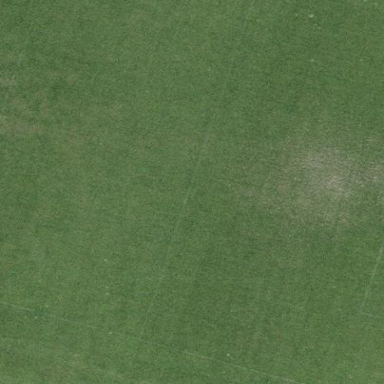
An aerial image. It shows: Soccer pitch for outdoor sports and leisure activities.